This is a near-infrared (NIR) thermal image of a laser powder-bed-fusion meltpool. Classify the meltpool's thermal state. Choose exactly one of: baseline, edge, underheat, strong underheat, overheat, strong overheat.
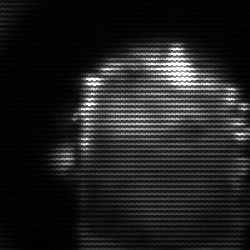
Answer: baseline